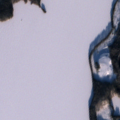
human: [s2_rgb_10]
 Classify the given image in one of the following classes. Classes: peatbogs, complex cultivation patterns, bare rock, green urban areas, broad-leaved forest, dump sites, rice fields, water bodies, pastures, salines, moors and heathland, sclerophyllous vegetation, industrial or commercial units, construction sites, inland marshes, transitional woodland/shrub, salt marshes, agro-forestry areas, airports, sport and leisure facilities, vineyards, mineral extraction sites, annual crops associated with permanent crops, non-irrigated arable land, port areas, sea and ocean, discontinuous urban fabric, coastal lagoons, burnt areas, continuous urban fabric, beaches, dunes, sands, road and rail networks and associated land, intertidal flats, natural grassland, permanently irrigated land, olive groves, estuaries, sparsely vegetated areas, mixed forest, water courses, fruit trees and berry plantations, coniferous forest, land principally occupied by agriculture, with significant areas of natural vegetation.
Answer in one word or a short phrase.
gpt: coniferous forest, water bodies